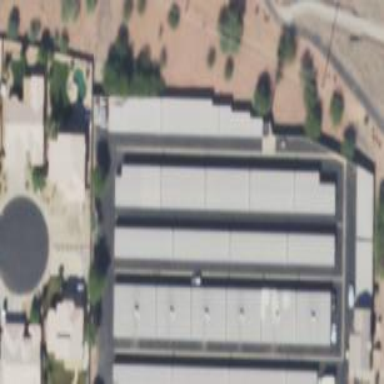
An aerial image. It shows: Storage rental shop.